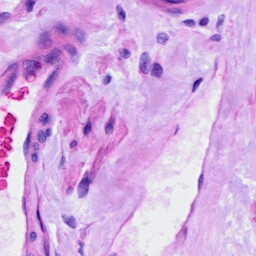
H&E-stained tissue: Ovarian